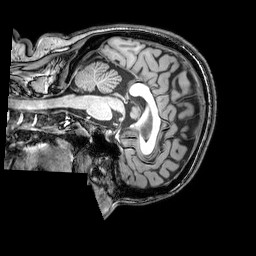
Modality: T1w
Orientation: sagittal
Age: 46
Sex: female
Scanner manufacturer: philips
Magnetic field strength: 3 T
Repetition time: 0.008113 s
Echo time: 0.003709 s